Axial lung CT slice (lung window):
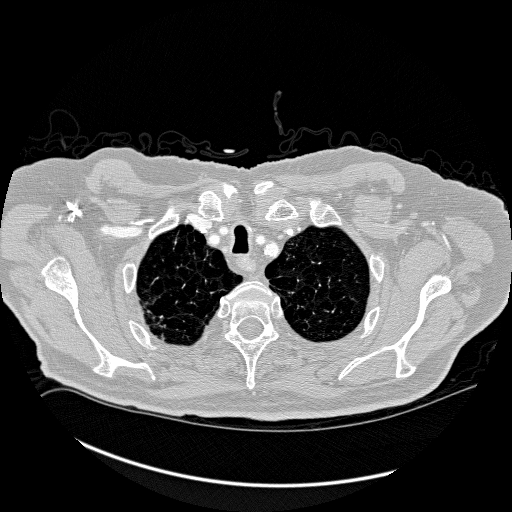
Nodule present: no